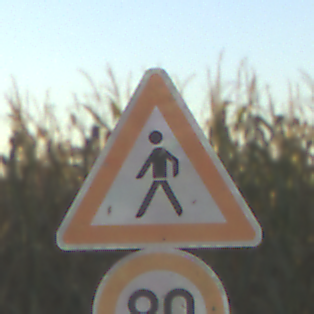
Verkehrszeichen: FussgaengerRechts
Zusatzzeichen unten: Geschwindigkeit80
Umgebung: Outdoor, RoadRail
Tageszeit: SunriseSunset
Wetter: Clear
Licht: Natural
Jahreszeit: NotSpecified
Kontrast: HighContrast